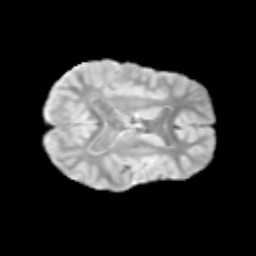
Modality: T2w
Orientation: axial
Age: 9
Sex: male
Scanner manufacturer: siemens
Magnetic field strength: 3 T
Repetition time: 3.8 s
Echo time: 0.07 s